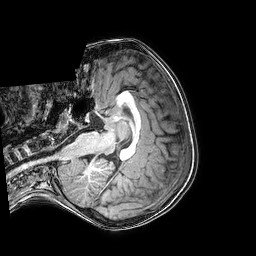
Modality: T1w
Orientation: axial
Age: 6
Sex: male
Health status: healthy